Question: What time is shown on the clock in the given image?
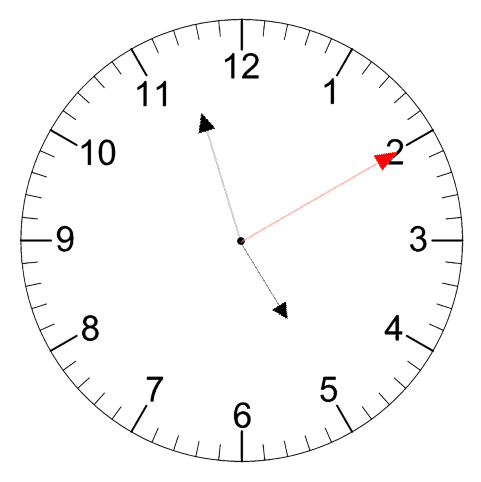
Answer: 04:57:10